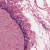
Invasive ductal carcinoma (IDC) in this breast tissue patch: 0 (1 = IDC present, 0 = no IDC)